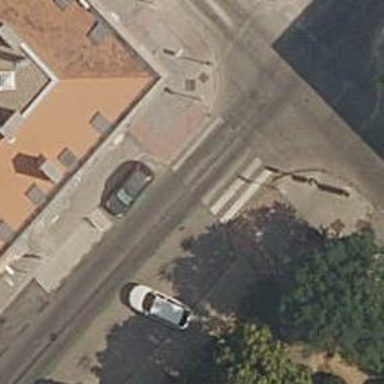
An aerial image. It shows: Uncontrolled zebra crossing on footway.